Question: I have database, where I have InnoDB and MyISAM tables. (InnoDB for PK a FK and MyISAM for fulltext indexes). On localhost everything works like a charm, but on endora webhosting (I have premium account) I'm getting this error when I'm trying to search.
> <URL> ... mit=Search @@ exception-2015-07-07-18-59-36-fc34eacf91f6a41f05fa4aaaba2bb24d.html
Have someone experienced this problem?

yep my bad mistake. Realy it was just capital P. Im feel so stupid.
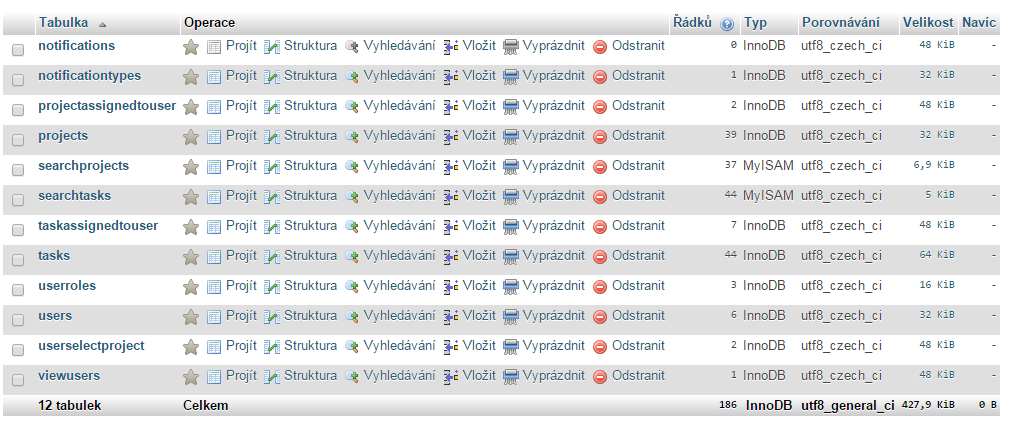
Answer: This looks like an issue with "case sensitivity" in table names.
It looks like table names are case sensitive in your web hosting environment, but not case sensitive on your localhost.
---
Reference: <URL>
> To avoid problems caused by such differences, it is best to adopt a consistent convention, such as always creating and referring to databases and tables using lowercase names. This convention is recommended for maximum portability and ease of use.